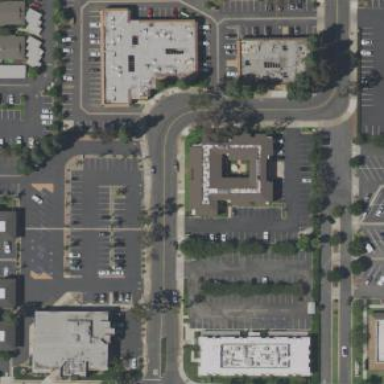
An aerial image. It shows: Commercial area.